Field crop: tomato
Growth stage: 1
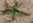
Species: solanum